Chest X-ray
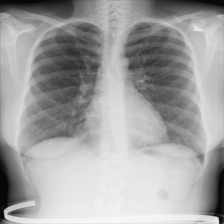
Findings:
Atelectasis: negative
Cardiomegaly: negative
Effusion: negative
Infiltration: negative
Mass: negative
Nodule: negative
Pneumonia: negative
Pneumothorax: negative
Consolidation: negative
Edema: negative
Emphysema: negative
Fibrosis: negative
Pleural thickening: negative
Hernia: negative